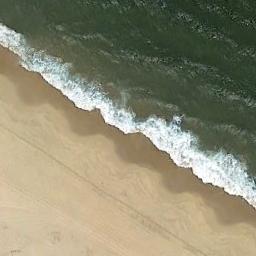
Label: beach